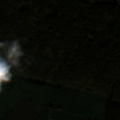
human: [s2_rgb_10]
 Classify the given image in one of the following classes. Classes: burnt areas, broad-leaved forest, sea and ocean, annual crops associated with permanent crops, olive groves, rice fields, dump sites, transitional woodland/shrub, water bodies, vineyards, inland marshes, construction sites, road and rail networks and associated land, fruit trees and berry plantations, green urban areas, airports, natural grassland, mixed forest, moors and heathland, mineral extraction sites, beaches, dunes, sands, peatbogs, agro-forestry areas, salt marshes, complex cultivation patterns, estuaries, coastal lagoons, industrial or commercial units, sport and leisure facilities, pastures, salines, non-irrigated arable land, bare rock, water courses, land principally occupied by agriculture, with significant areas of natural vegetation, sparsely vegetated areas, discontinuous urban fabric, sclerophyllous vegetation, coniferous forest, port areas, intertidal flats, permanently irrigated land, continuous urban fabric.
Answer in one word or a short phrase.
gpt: non-irrigated arable land, pastures, complex cultivation patterns, broad-leaved forest